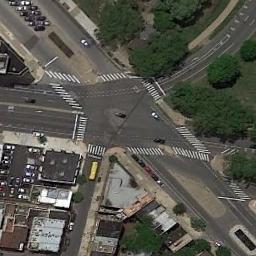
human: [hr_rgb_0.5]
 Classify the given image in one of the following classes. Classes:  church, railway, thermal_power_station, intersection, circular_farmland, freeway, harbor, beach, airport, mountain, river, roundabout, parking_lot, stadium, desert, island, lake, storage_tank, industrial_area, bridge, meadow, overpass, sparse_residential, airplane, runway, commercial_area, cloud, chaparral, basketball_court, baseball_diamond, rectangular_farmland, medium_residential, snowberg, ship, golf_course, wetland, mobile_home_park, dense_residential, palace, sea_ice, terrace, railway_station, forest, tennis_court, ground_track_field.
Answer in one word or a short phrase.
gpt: intersection